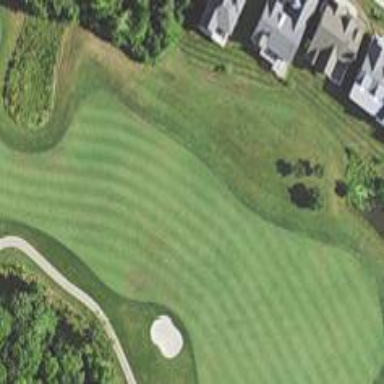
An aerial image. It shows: Golf hole.